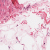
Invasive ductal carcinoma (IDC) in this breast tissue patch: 0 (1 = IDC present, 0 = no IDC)